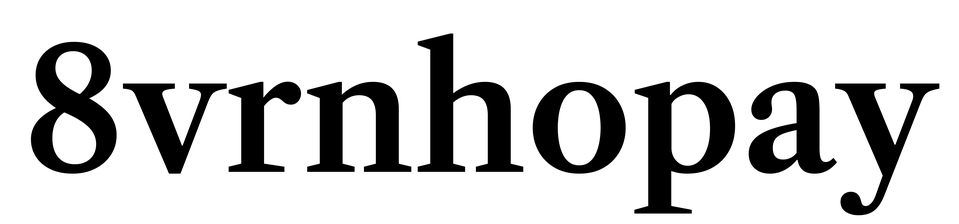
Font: LibreCaslonText_SemiBold